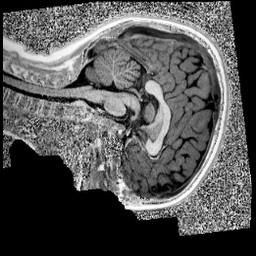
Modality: UNIT1
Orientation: sagittal
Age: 9
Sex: female
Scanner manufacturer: siemens
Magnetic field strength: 3 T
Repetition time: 4 s
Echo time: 0.00299 s